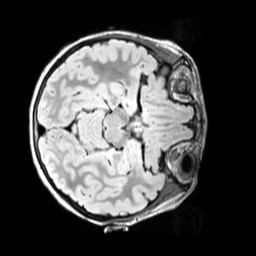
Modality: FLAIR
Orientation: axial
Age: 11
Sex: female
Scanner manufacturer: siemens
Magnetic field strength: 3 T
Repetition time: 5 s
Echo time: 0.388 s